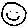
Label: smiley face